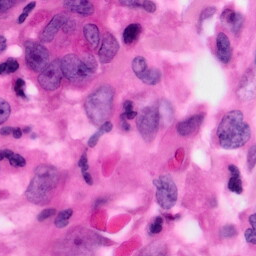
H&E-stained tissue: Pancreatic